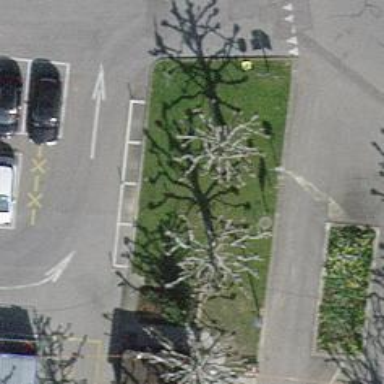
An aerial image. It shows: Bicycle parking area with stands.